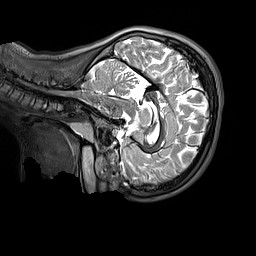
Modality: T2w
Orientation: sagittal
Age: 9
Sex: female
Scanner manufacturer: siemens
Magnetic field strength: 3 T
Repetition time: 3.2 s
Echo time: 0.408 s